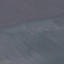
Land use / land cover: SeaLake